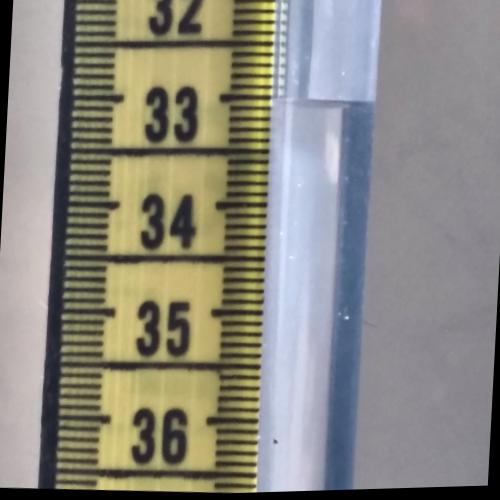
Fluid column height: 33.0 cm